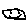
Label: smiley face